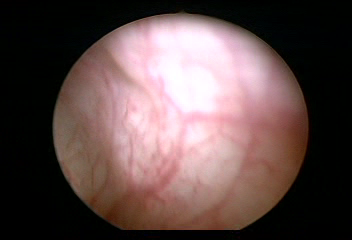
Modality: WLC
Class: Normal mucosa
Bladder cancer association: No